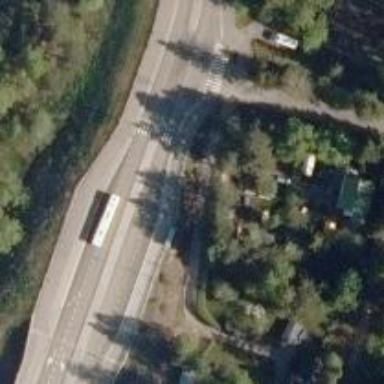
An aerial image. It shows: Uncontrolled crossing on the road.